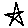
Label: star